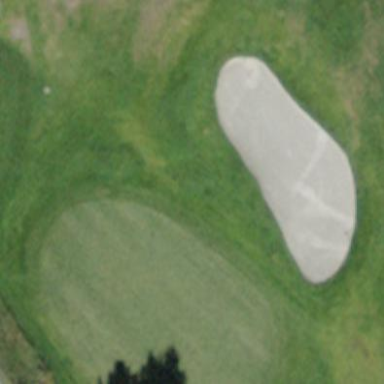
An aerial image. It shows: Golf bunker.